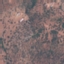
Land use / land cover class: HerbaceousVegetation